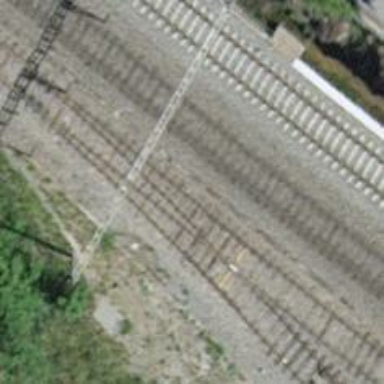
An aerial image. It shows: Railway yard with one track in service.